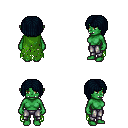
a pixel art fantasy rpg character, female body template, orc, green skin, green tattered cape, metal pants, raven pageboy hairstyle, four views (front, back, left, right), 2x2 character sprite sheet, small pixel art, hard edges, no anti-aliasing